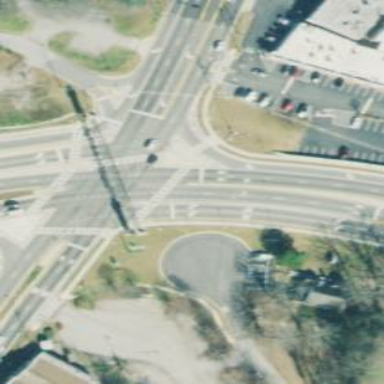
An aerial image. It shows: Asphalt intersection with historic memorial. The area is classified as trunk highway.